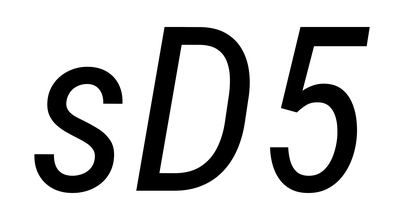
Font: Roboto-Italic_Condensed_Italic